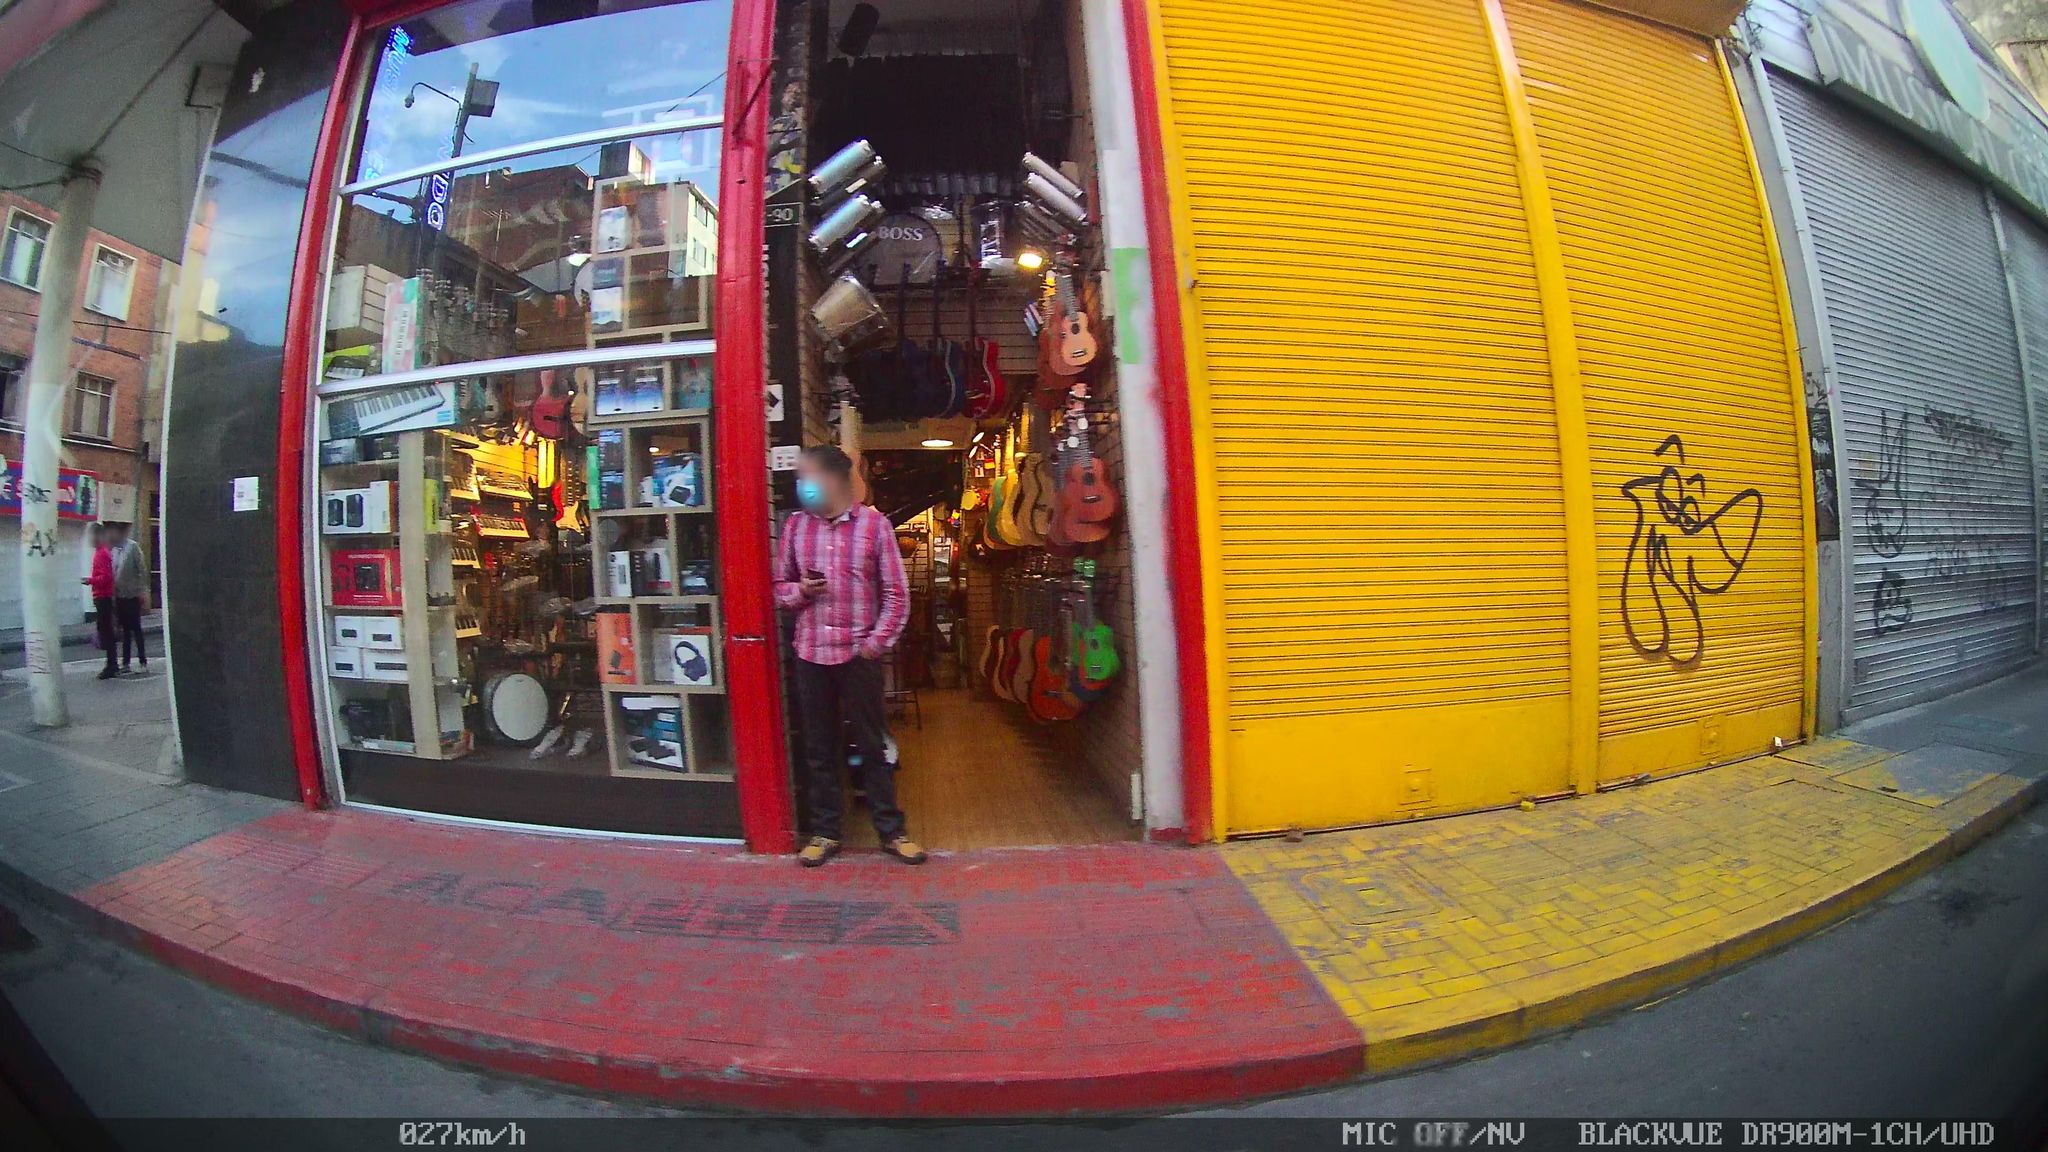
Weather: clear
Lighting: day
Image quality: slightly poor
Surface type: walking surface
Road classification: tertiary
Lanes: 2
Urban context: urban centre
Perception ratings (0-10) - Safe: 1.34, Lively: 7.24, Beautiful: 0.77, Boring: 3.21, Depressing: 4.16, Wealthy: 0.12